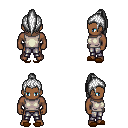
a pixel art fantasy rpg character, male body template, human, dark skin, white sleeveless shirt, metal pants, white long topknot hairstyle, brown slippers, four views (front, back, left, right), 2x2 character sprite sheet, small pixel art, hard edges, no anti-aliasing